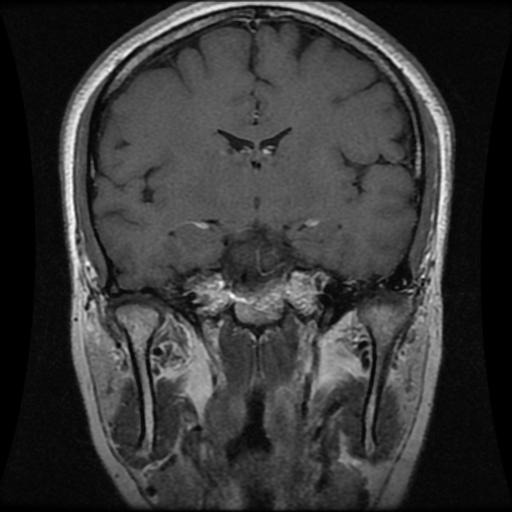
Label: pituitary